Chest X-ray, AP view. Patient: 53 years old, sex M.
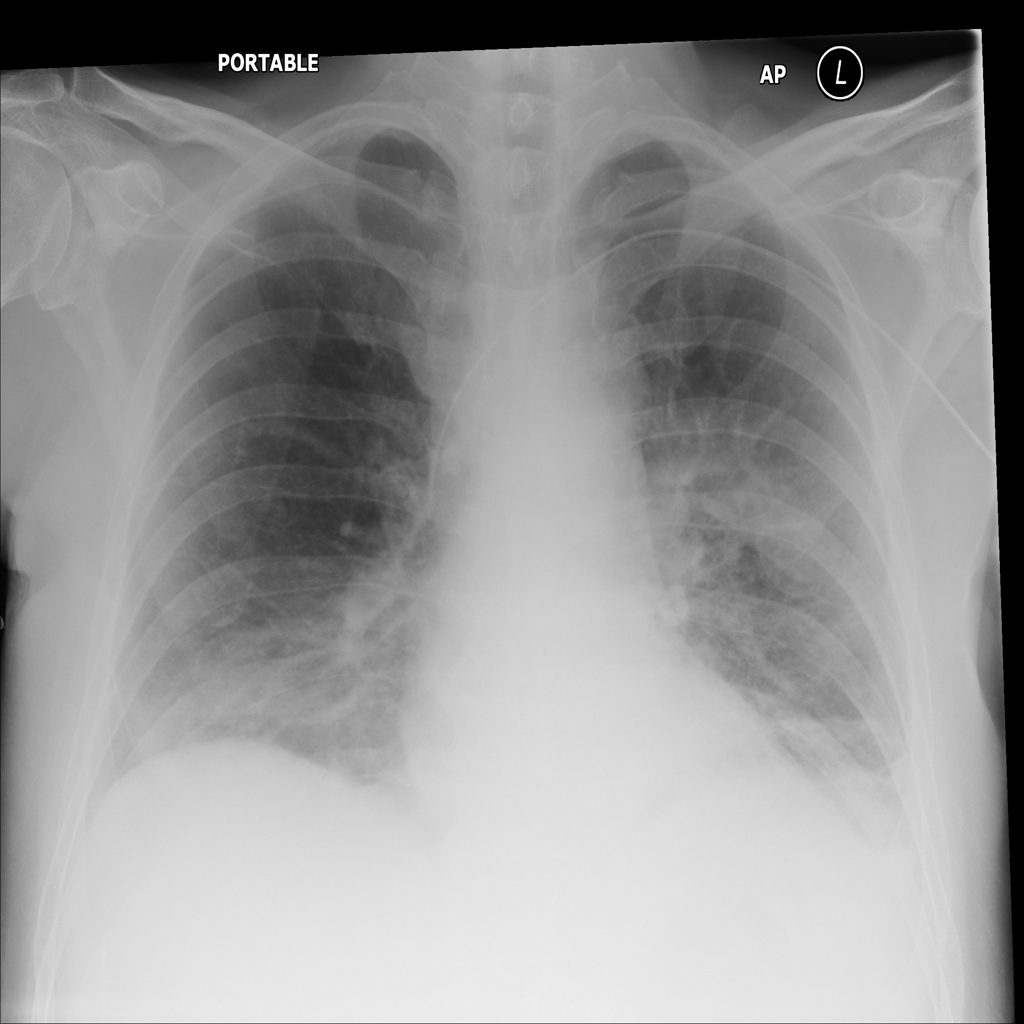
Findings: Effusion